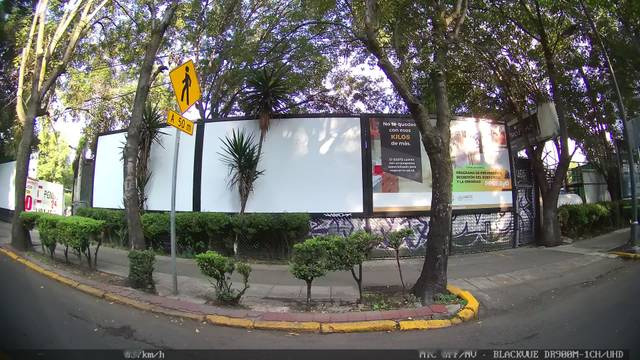
Region: Mexico
Coordinates: 19.36, -99.184